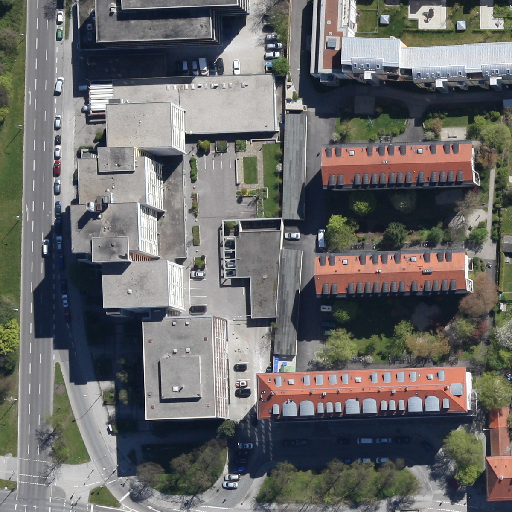
Referring expression: van